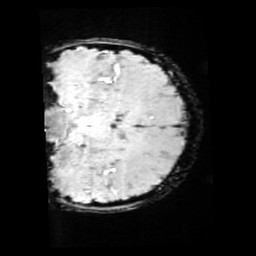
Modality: SWI
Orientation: coronal
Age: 9
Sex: female
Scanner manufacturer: siemens
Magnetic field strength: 3 T
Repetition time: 0.027 s
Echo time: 0.02 s